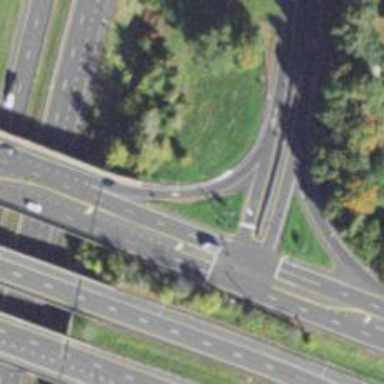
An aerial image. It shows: Trunk link highway.